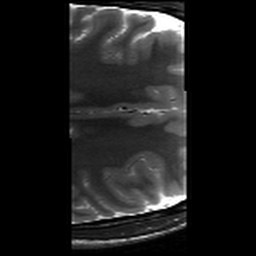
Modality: T2w
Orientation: axial
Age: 21
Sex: male
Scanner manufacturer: siemens
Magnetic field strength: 3 T
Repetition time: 8.02 s
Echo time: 0.08 s